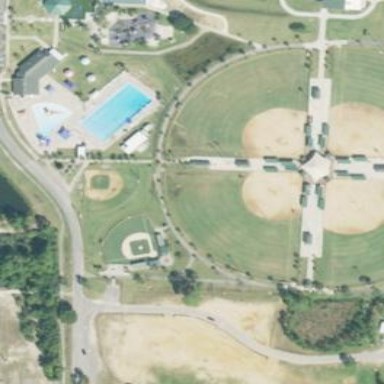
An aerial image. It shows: Baseball pitch for leisure land.